Question: I'm trying out ember at my work to see if we should use it for our future applications I am doing a simple test application and I wanted to try out the relations between the models. This is the code I have that defines the models:
'''
var App = Ember.Application.create();
App.Router.map(function () {
this.resource('index', {path: "/"}, function () {
this.resource("config", {path: "/config/:config_id"});
});
});
App.Store = DS.Store.extend();
App.Conf = DS.Model.extend({
module : DS.attr(),
reports: DS.hasMany('report'),
isClean: function() {
return !this.get('reports').isAny('isClean', false);
}.property('reports.@each')
});
App.Report = DS.Model.extend({
country: DS.attr(),
google_account_id: DS.attr(),
web_property_id: DS.attr(),
custom_source_uid: DS.attr(),
isClean: function() {
return (
this.get('country') != '' &&
this.get('google_account_id') != '' &&
this.get('web_property_id') != '' &&
this.get('custom_source_uid') != ''
);
}.property('country', 'google_account_id', 'web_property_id', 'custom_source_uid')
});
App.ApplicationAdapter = DS.RESTAdapter.extend({
host: 'http://playground.loc/battle_of_frameworks/json.php'
});
'''
...and here is the JSON that is being loaded:

The error I get is:
> Error while loading route: TypeError: Cannot set property 'store' of undefined
I Googled the problem and it's usually something about naming your models in plural (ie: App.Reports) which I'm not doing. So I am not sure what the problem is here. Can anyone give any insights?
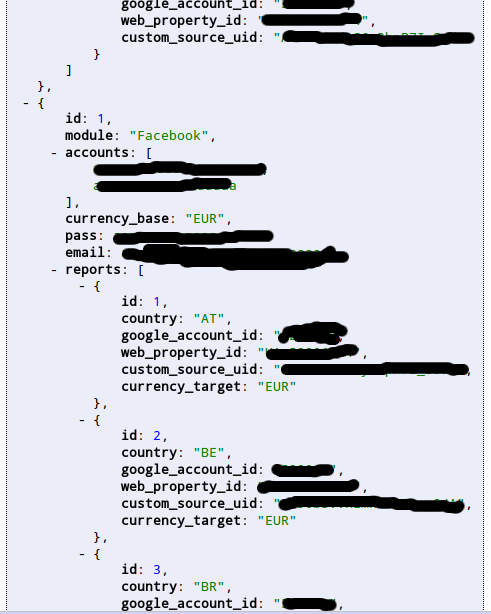
Answer: There are several problems in your code.
Your server doesn't provide the payload expected by Ember Data. I would recommend reading <URL> about customizing your serializer if you can't generate the proper json payload with your backend.
Ember.js is all about convention over configuration. Right now, you are not following those conventions:
- attributes are camelcased'''
App.Report = DS.Model.extend({
googleAccountId: DS.attr() //instead of google_account_id
});
'''
- you don't need to create the index route, <URL>;'- Are you sure that your backend expects the 'Config' to be served from '/config/:config_id' and not '/configs/:config_id' ?- You declare a 'config' resource. The convention is to have a 'App.Config' model and not 'App.Conf'
In order to clean your code, you can also take advantage of computed properties to DRY your code:
'''
App.Report = DS.Model.extend({
country: DS.attr(),
googleAccountId: DS.attr(),
webPropertyId: DS.attr(),
customSourceUid: DS.attr(),
isClean: Ember.computed.and('country', 'googleAccountId', 'webPropertyId', 'customSourceUid')
});
'''
You also need to pay attention when defining a computed property based on an array. The 'isClean' of 'Config' uses 'isClean' of 'Report' but your computed property observes only the elements of your 'Report' association. The correct way of writing it is:
'''
App.Config = DS.Model.extend({
module : DS.attr(),
reports: DS.hasMany('report'),
isClean: function() {
return !this.get('reports').isAny('isClean', false);
}.property('reports.@each.isClean') //make sure to invalidate your computed property when 'isClean' changes
});
'''
I hope this helps.